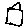
Label: house